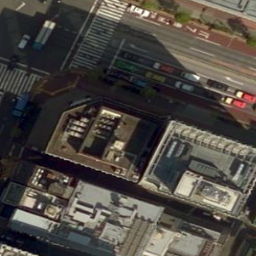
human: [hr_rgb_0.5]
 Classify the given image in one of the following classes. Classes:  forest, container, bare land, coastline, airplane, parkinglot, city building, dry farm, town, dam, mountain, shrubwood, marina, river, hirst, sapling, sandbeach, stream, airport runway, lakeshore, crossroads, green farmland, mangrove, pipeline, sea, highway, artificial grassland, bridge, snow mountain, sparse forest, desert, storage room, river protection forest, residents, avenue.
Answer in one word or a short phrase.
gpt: city building